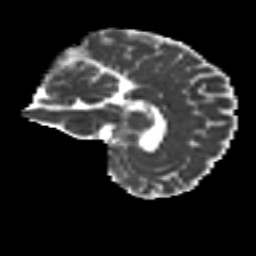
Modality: MD
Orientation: sagittal
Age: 44
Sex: female
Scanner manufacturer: siemens
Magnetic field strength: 3 T
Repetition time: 8.6 s
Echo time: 0.095 s